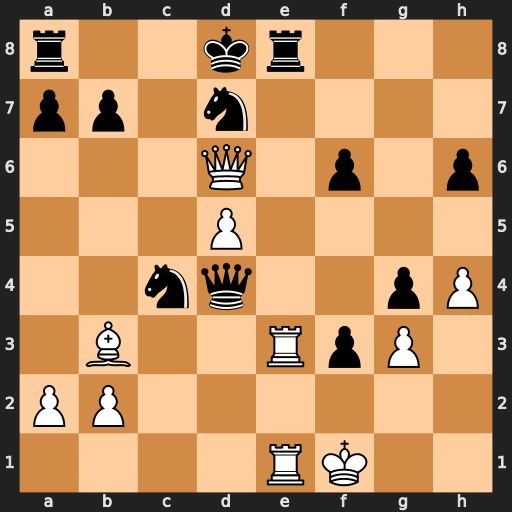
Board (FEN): r2kr3/pp1n4/3Q1p1p/3P4/2nq2pP/1B2RpP1/PP6/4RK2
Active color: w
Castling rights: -
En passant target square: -
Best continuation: Rxe8#